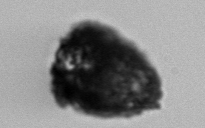
Label: Stenosemella_pacifica